Question: I want to know how can I interpolate the 'plt.contourf' plot without interpolating the data itself. The problem is because when I tried 'scipy.interpolate.griddata' It cost a lot of time because my data is too long.
I want to know if there is a way to do it by pyplot or something faster to plot a data with 'NaNs' without these blanks.
For example:
If I have:
'''
import numpy as np.
from numpy import nan
import matplotlib.pyplot as plt
a = np.array([[ 9., 3., 2., 5., 9., 3., 2., 5.],
[ 3., nan, 5., 1., 3., nan, 5., 1.],
[ 5., 8., 2., 9., 5., 8., 2., 9.],
[ 9., 3., 2., 5., 9., 3., 2., 5.],
[ 3., nan, 5., 1., 3., nan, 5., 1.],
[ 5., 8., 2., 9., 5., 8., 2., 9.],
[ 9., 3., 2., 5., 9., 3., 2., 5.],
[ 3., nan, 5., 1., 3., nan, 5., 1.],
[ 5., 8., 2., 9., 5., 8., 2., 9.],
[ 9., 3., 2., 5., 9., 3., 2., 5.],
[ 3., nan, 5., 1., 3., nan, 5., 1.],
[ 5., 8., 2., 9., 5., 8., 2., 9.]])
xa = np.arange(8)+2
ya = -np.arange(12)
plt.figure()
plt.contourf(xa,ya,a,100)
plt.show()
'''
I'll have:

I want to interpolate these blanks easier and faster...
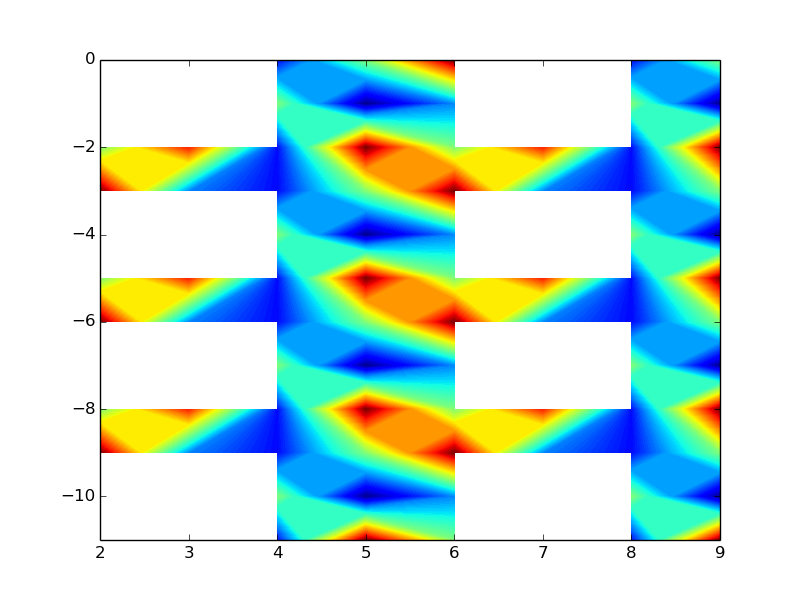
Answer: Pandas has a great interpolation interface where you can just do:
'''
import pandas as pd
a_interp = pd.DataFrame(a).interpolate(method='linear', axis=0).values
plt.contourf(xa, ya, a_interp, 100)
plt.show()
'''